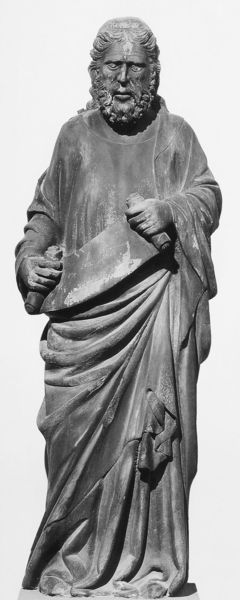
Titel: Prophet ohne Diadem mit Schriftband (Statue vom Campanile des Domes in Florenz)
Künstler: Andrea Pisano
Institution: Florenz, Museo dell’Opera del Duomo
Schlagwörter: hand, mann, umhang, weiß, finger, grau, kleid, marmor, mund, nase, schwarz, alt, bart, arme, augen, falten, gesicht, halten, kleidung, kragen, stehen, stein, vollbart, hände, figur, gewand, haare, mantel, stehend, locken, skulptur, statue, schrift, italien, alter mann, ernst, bronze, faltenwurf, plastik, nachdenklich, foto, religion, groß, lockig, schwarzweiß, staub, rom, photo, rolle, toga, mittelalter, heiliger, schriftrolle, haltend, prophet, bildhauer, verschmutzt, statur, heiligenstatue, pergamentrolle, evangelist, gelockt, paulus, steinhauer, bmann, e